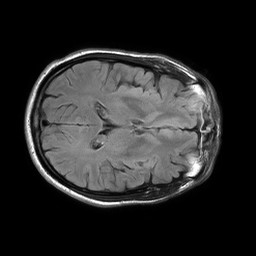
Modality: FLAIR
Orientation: axial
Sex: male
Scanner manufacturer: philips
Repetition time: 11 s
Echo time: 0.125 s